Question: What is the value of this measurement?
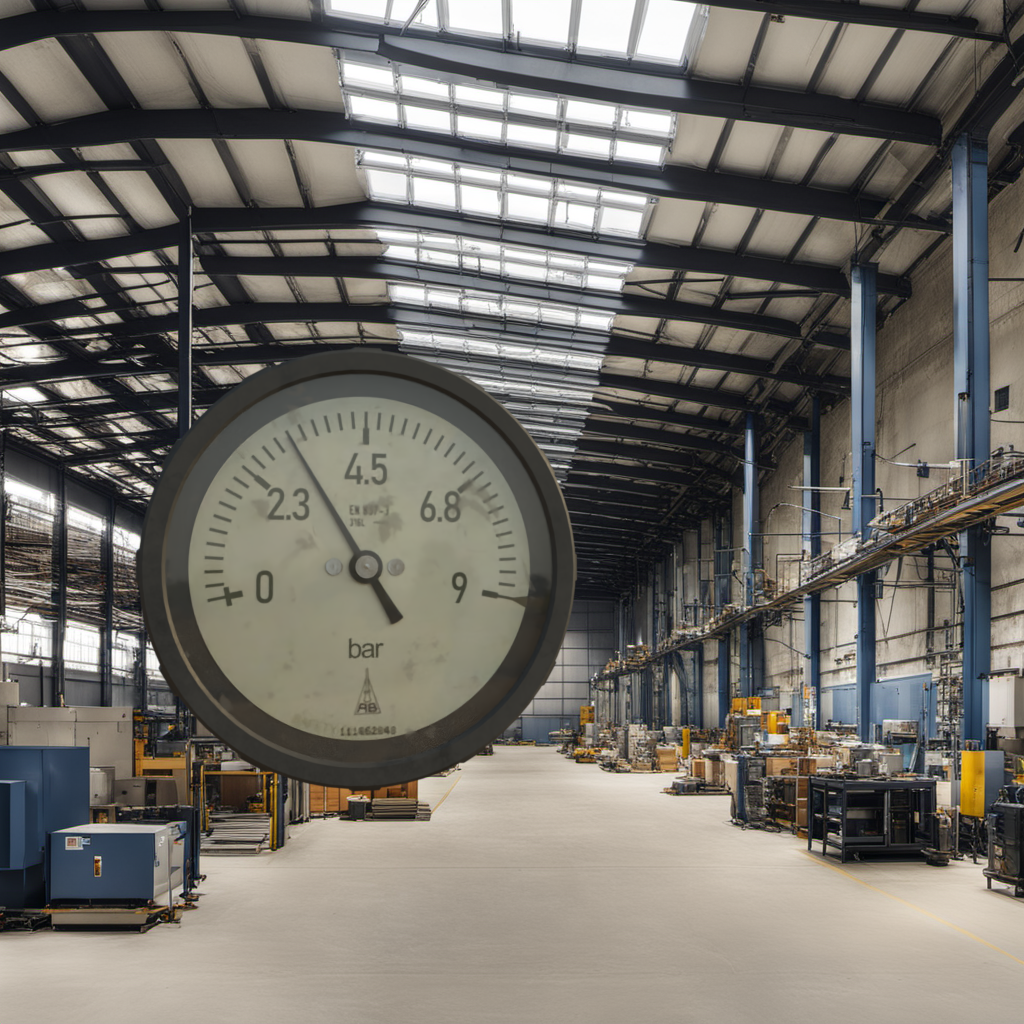
Answer: The result is 3.18
Question: What is the reading range of the measurement in the image?
Answer: The range is from 0 to 9
Question: What is the minimum and maximum value range of this measurement?
Answer: The minimum value is 0 and the maximum value is 9